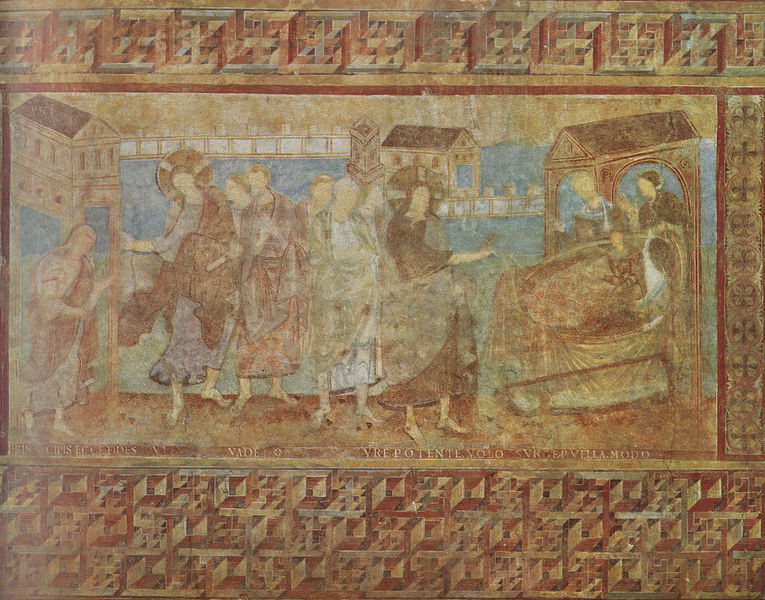
Titel: Wandmalerei im Mittelschiff von St. Georg in Reichenau-Oberzell
Standort: Reichenau-Oberzell, St. Georg, Stiftskirche (EU - D - BW - Bodenseegebiet)
Schlagwörter: blau, gemälde, umhang, wasser, weiß, fluss, gelb, grün, menschen, see, stadt, braun, männer, schwarz, szene, gebäude, haus, rot, leute, malerei, teppich, alt, wand, architektur, blass, johannes, tod, bild, häuser, brücke, kirche, insel, gewand, decke, gewänder, rosa, turm, relief, füße, schrift, dächer, baby, dekor, ornamente, wandmalerei, bett, foto, krank, burg, glaube, religion, mosaik, fragment, fries, geometrisch, heiligenschein, nimbus, christus, grab, jesus, antik, segen, predigt, baldachin, bettler, umhänge, heilige, fresko, teppisch, jünger, heilig, maria, heilung, heiland, geometrie, christentum, auferstehung, josef, schwach, mäander, geburt, krippe, latein, markus, apostel, wunder, wunderheilung, lukas, verblasst, verblichen, religioin, #bett, bettöer, flucc